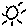
Label: sun